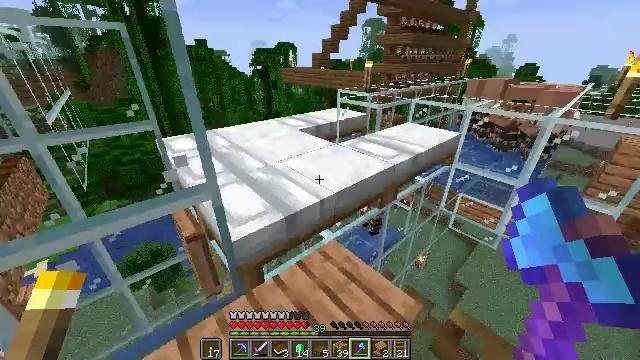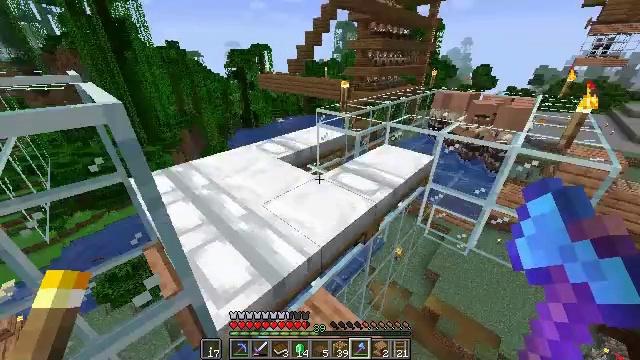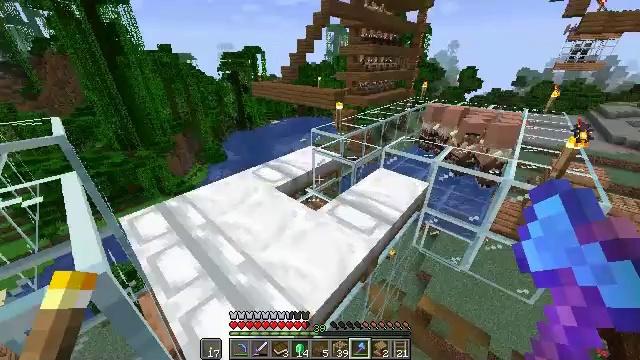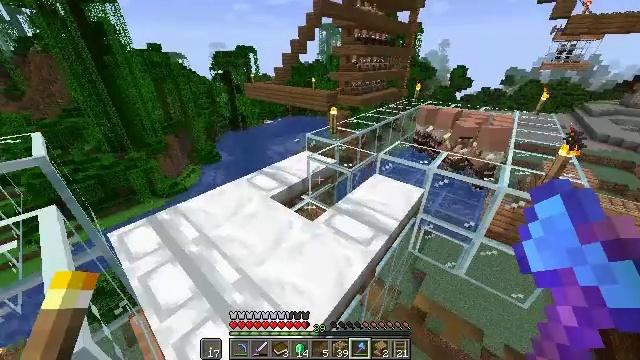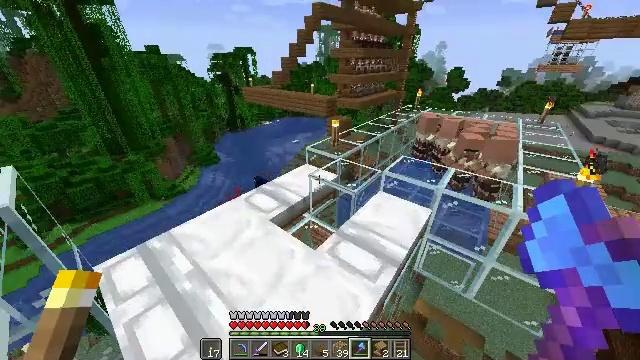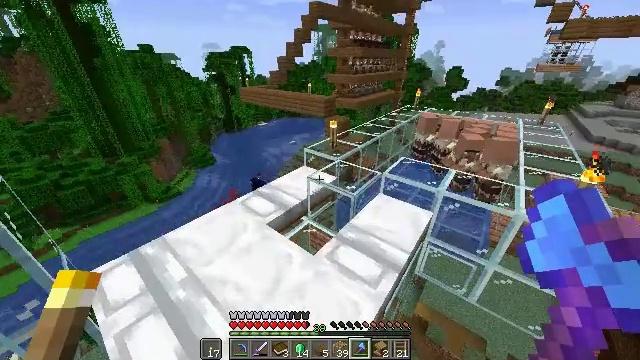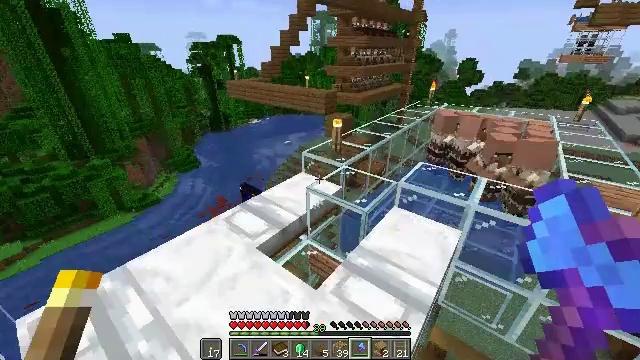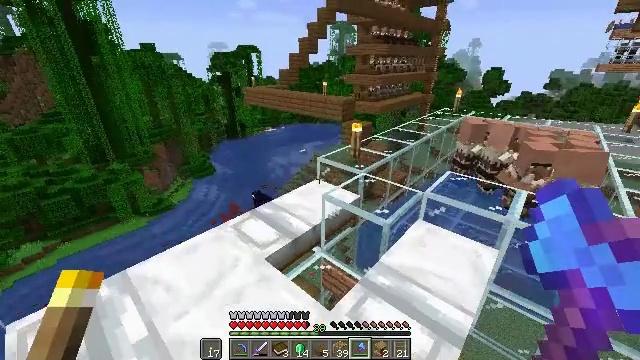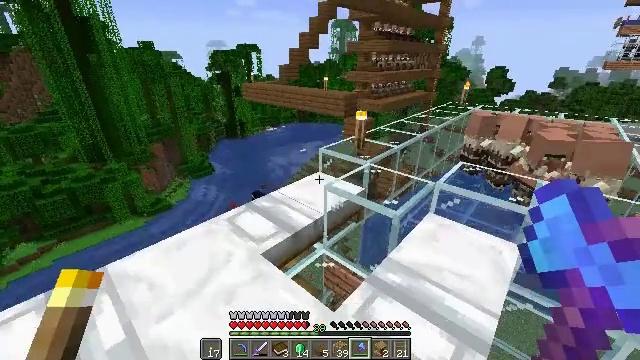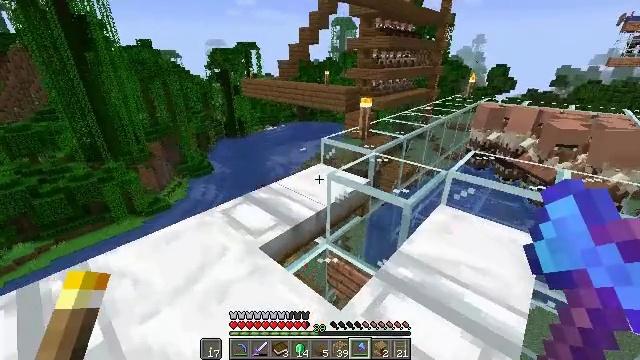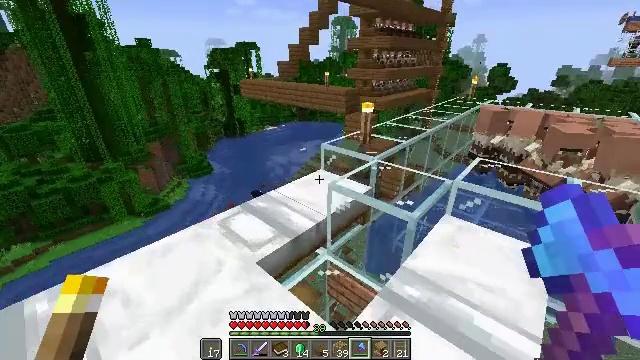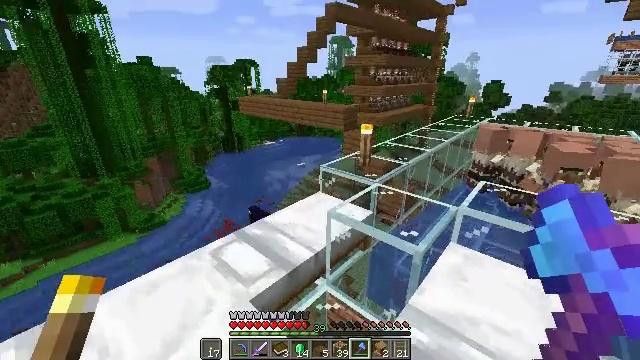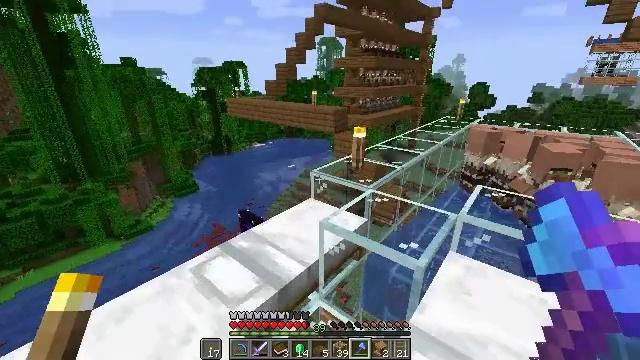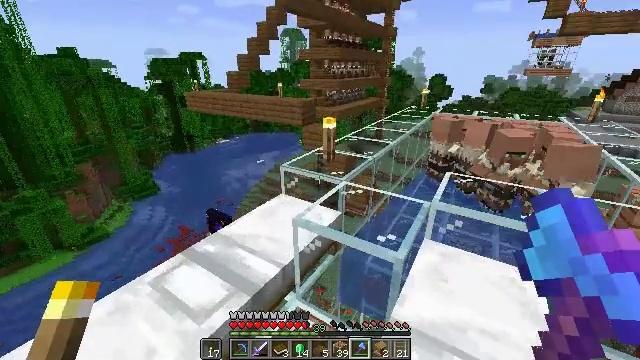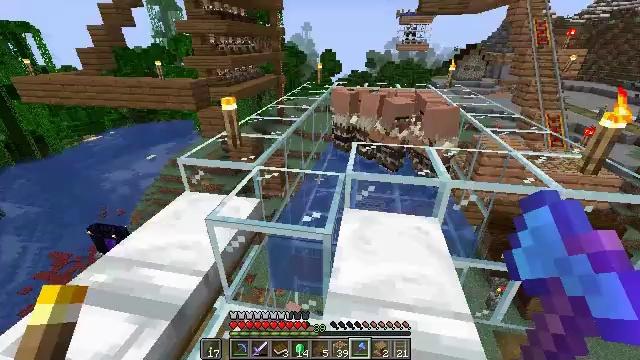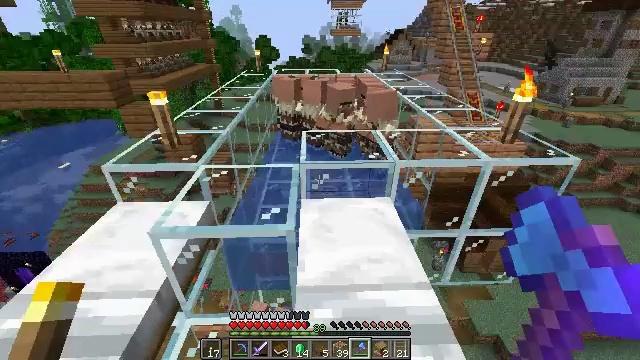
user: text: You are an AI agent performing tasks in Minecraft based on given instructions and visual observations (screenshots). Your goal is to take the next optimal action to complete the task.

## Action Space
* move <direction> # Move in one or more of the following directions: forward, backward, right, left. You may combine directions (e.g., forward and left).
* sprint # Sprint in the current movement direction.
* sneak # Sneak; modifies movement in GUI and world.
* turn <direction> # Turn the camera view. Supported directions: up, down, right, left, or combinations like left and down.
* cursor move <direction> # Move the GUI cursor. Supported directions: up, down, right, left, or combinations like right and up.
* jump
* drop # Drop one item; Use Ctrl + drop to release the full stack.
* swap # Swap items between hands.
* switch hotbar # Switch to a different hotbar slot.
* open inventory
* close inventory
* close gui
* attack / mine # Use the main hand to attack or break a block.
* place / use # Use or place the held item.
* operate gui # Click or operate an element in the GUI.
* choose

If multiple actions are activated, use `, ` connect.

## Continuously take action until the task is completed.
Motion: motion action
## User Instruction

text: Gather the spruce slab by holding left button.
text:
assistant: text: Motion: move forward, turn right and down, jump
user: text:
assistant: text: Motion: move forward, turn right
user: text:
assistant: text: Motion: move forward, turn right
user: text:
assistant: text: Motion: no_op
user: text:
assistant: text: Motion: no_op
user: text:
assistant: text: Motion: turn up
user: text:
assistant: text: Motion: turn left and up
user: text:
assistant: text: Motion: no_op
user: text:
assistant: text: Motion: move forward
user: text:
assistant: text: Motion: move forward
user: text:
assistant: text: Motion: move forward, turn up
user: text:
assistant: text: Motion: move forward, turn right
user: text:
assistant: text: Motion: move forward, turn right and down
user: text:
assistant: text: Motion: turn right and down
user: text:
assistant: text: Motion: turn right and down
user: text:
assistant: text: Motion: turn right
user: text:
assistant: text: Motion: turn right
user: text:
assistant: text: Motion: turn right
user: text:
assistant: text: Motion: no_op
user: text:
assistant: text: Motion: no_op
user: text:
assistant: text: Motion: no_op
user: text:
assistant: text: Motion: no_op
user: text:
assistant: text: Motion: no_op
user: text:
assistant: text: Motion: move forward
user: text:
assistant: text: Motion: move forward
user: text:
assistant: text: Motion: move forward
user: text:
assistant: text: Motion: move forward
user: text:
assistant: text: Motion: move forward
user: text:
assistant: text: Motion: move forward
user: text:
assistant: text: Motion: move forward, turn right